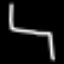
Label: chair